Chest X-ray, PA view. Patient: 19 years old, sex F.
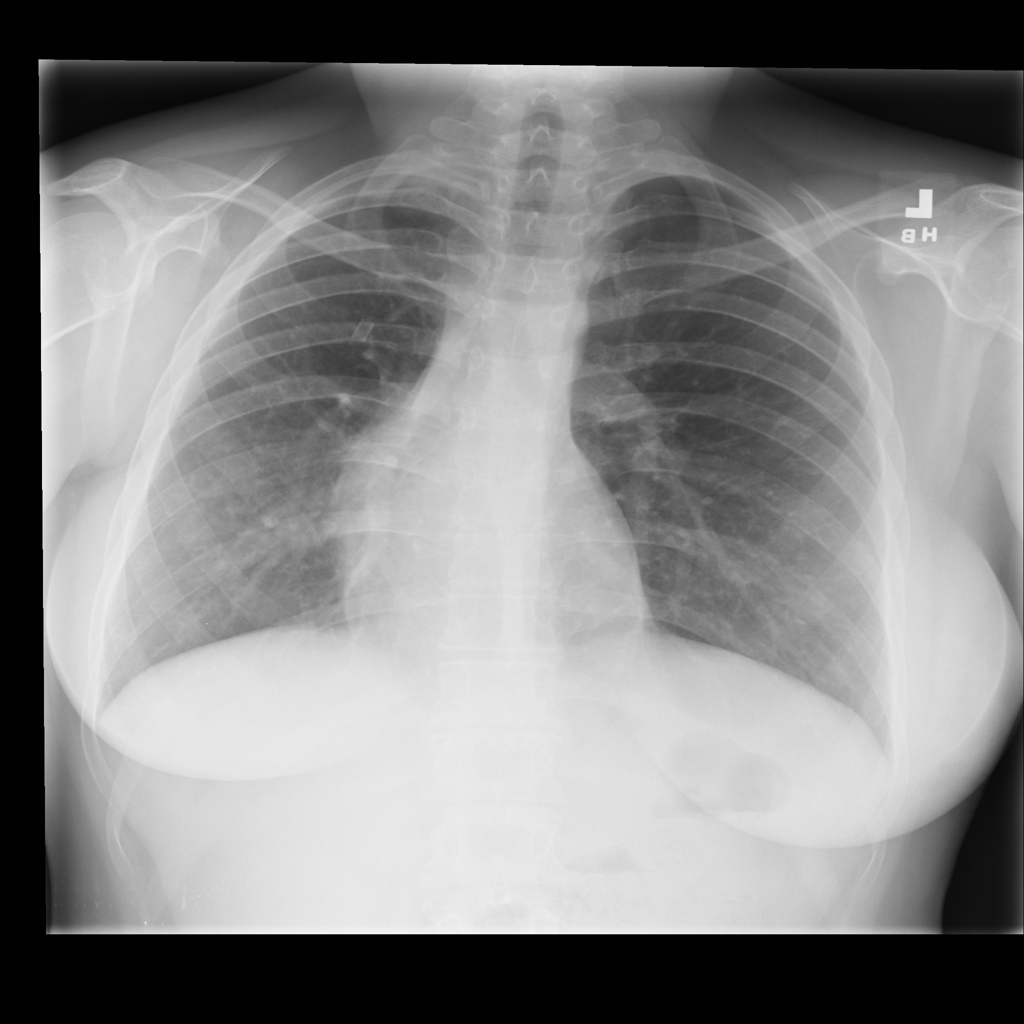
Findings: No Finding